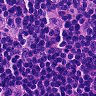
Metastatic tissue present: no